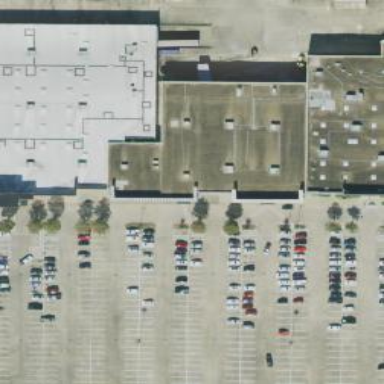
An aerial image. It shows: Parking space is available.